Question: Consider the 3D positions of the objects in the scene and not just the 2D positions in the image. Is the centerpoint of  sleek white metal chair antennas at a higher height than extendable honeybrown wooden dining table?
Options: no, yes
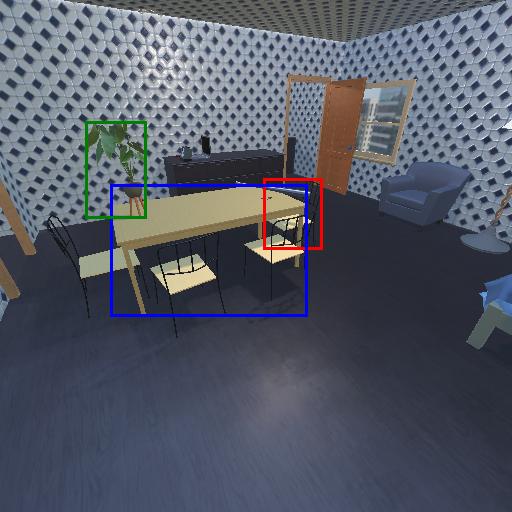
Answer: no